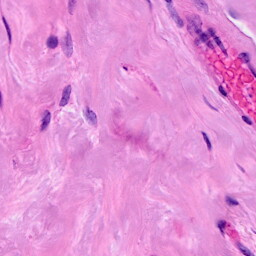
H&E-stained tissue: Breast